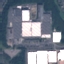
Land use / land cover: Industrial